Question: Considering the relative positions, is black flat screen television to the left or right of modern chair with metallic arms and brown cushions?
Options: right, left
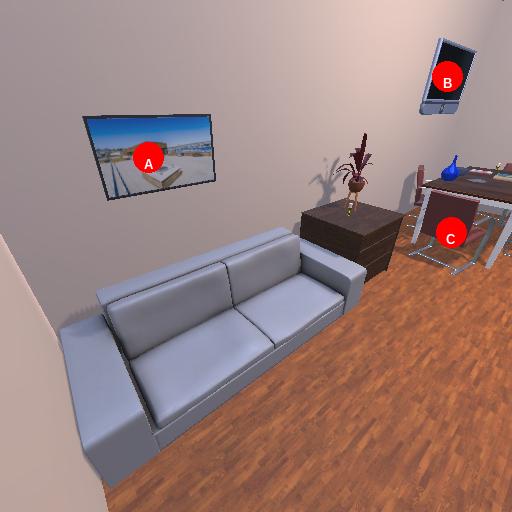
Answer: right